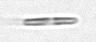
Label: pennate